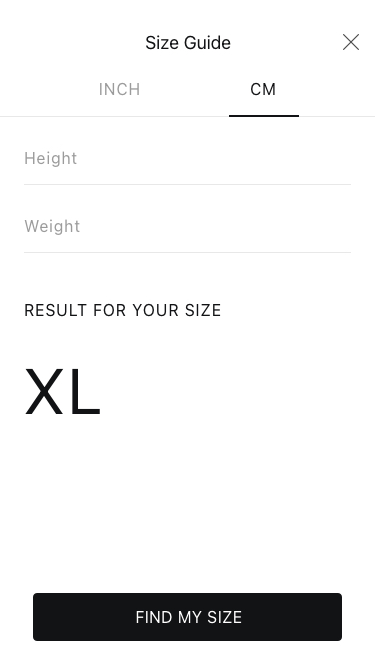
Text in this UI design:
Result For Your Size
XL
Find My Size
Height
Weight
Inch
CM
Size Guide